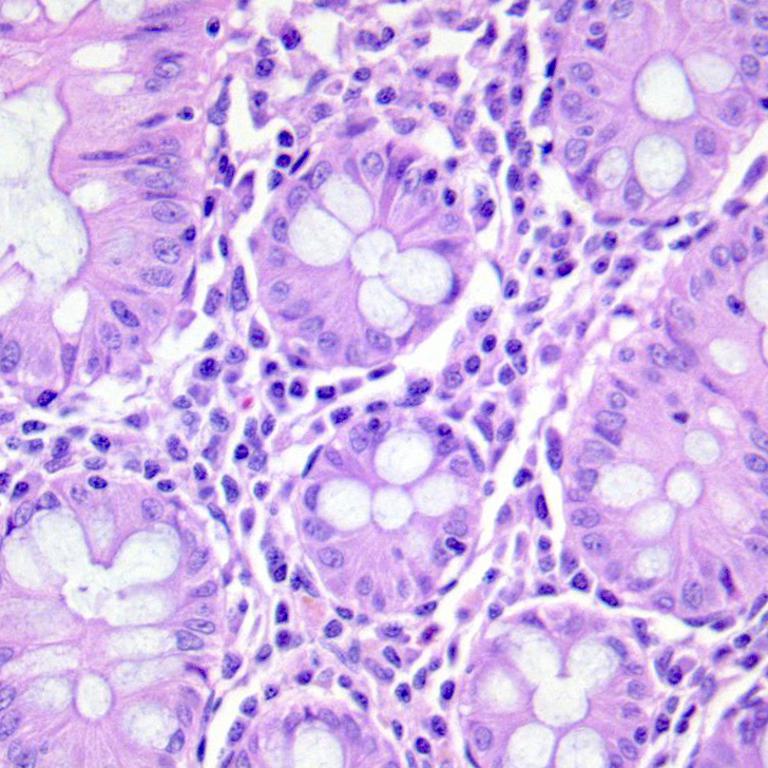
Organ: colon
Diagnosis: benign